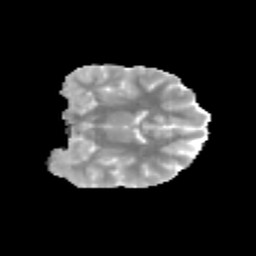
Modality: MD
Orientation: coronal
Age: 10
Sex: female
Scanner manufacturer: siemens
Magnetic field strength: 3 T
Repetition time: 3.8 s
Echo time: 0.07 s